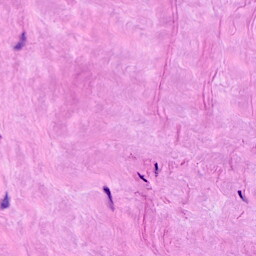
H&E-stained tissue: Breast